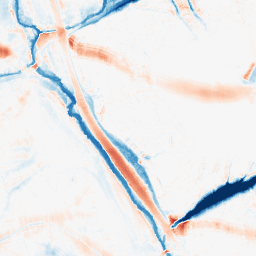
Category: morphological
Decomposition family: morphological_ellipse
Decomposition parameters: operation: average
width: 30
height: 20
Upsampling method: regularized
Upsampling parameters: scale: 2
lambda_reg: 0.01
Upsampling scale: 2